Field crop: maize
Growth stage: 2
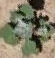
Species: chenopodium